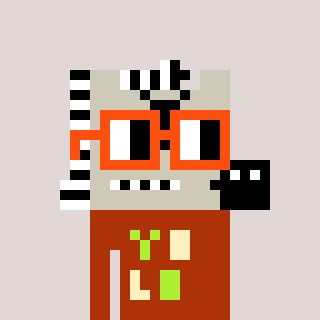
a pixel art character with square orange glasses, a zebra-shaped head and a hotbrown-colored body on a warm background